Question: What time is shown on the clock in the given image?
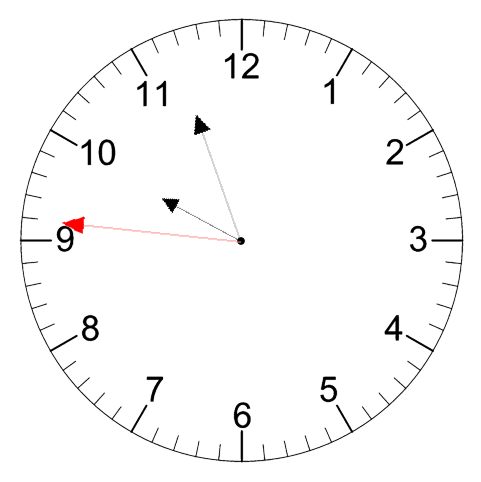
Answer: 09:56:46